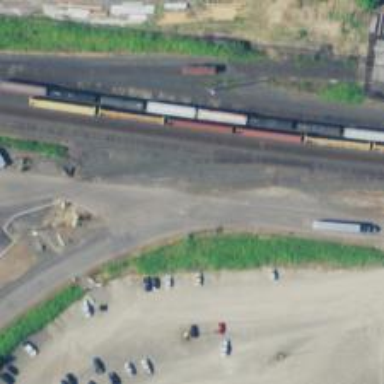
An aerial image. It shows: Railway siding with rails.